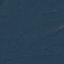
Land use / land cover: Forest